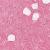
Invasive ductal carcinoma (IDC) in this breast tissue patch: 0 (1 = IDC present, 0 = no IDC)